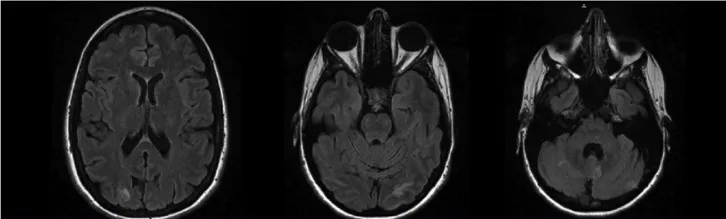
MRI imaging showing the patchy T2 and diffusion hyperintensity in the occipital loves and adjacent cerebellar hemisphere.
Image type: radiology (mri)